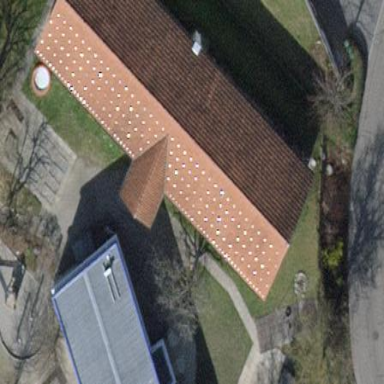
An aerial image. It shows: Kindergarten building.